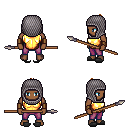
a pixel art fantasy rpg character, male body template, human, dark skin, gold chest armor, magenta pants, brunette short mohawk hairstyle, chain hood, leather bracers, gray slippers, spear, four views (front, back, left, right), 2x2 character sprite sheet, small pixel art, hard edges, no anti-aliasing